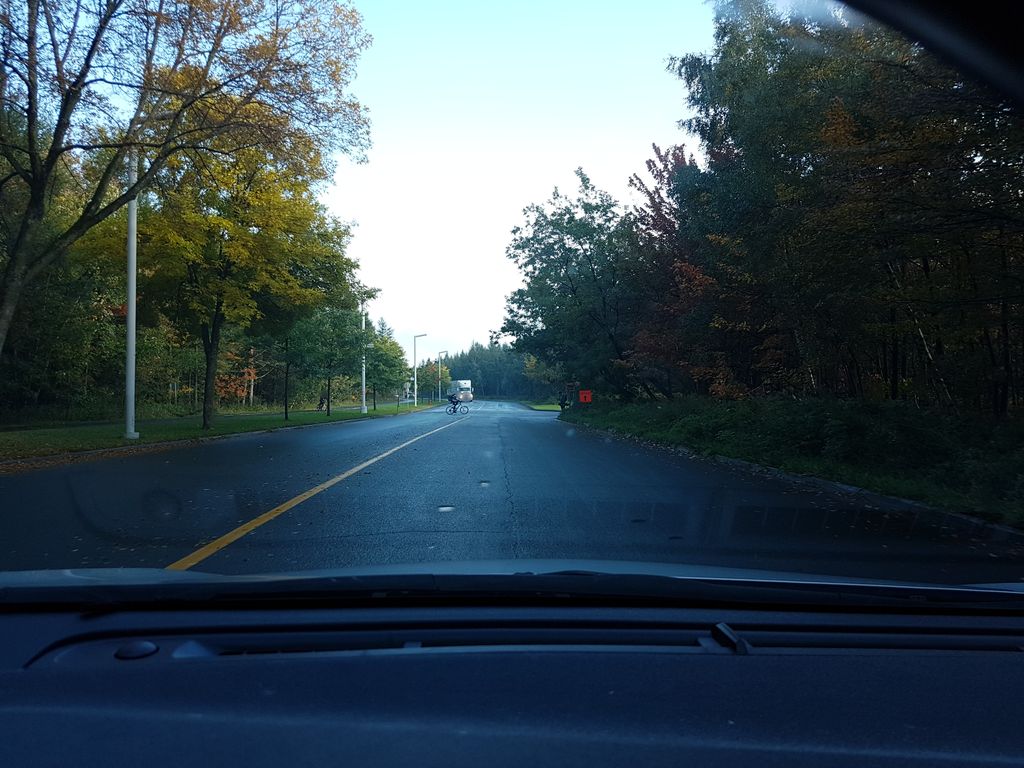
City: quebec_city